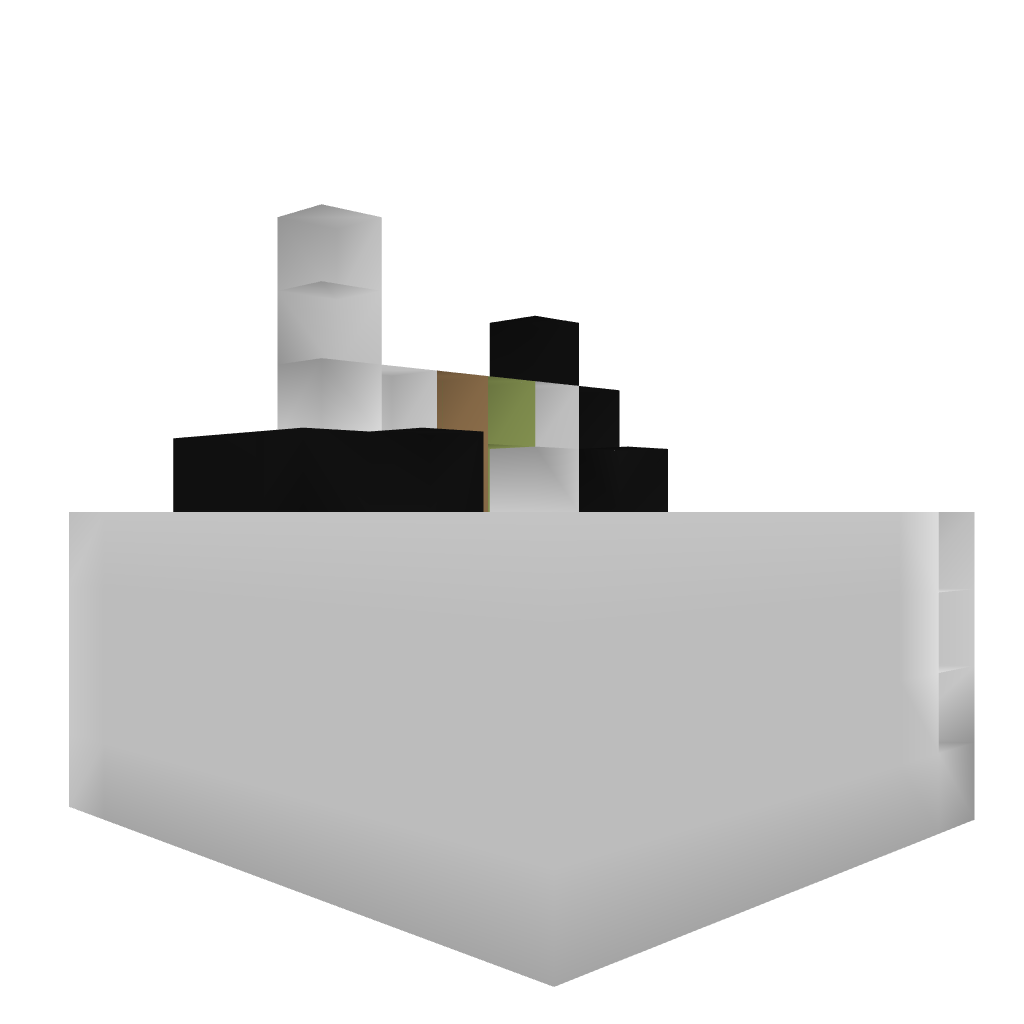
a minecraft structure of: Simple Piston Door